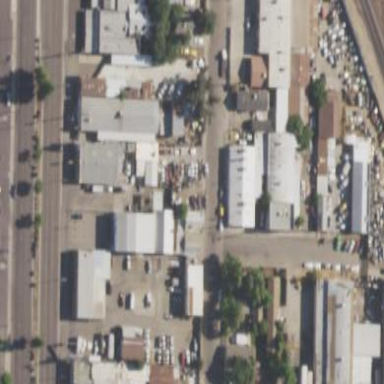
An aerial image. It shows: Commercial area with car repair shop that also serves as warehouse.